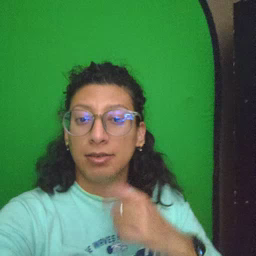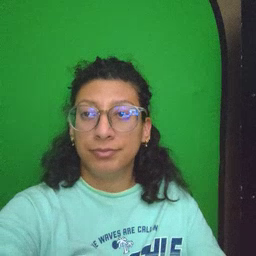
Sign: feet